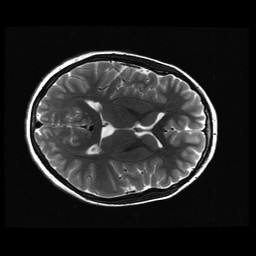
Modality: T2w
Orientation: axial
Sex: female
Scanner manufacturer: ge
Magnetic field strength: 3 T
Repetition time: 5 s
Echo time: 0.1012 s